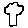
Label: tree